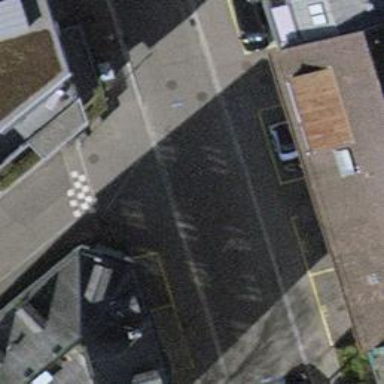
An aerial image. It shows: Unmarked crossing with traffic calming table on the road.